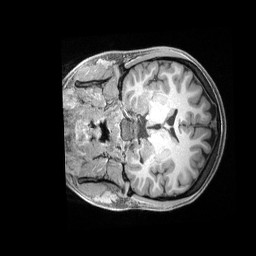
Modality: T1w
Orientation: coronal
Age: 24
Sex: female
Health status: healthy
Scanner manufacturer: siemens
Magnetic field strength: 3 T
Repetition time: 2.4 s
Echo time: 0.00228 s